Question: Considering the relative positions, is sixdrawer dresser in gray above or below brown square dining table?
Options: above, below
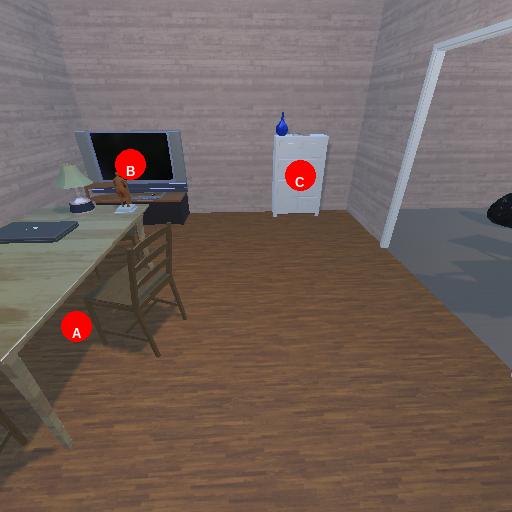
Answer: above